Field crop: tomato
Growth stage: 1
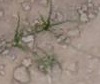
Species: cyperus